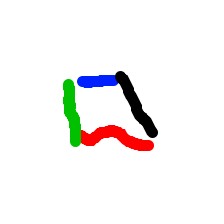
Shape: trapezoid